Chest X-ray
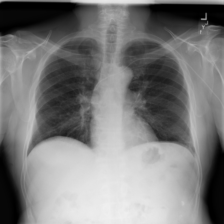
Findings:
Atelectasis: negative
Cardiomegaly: negative
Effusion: negative
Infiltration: negative
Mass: negative
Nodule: negative
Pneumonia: negative
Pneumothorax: negative
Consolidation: negative
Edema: negative
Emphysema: negative
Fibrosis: negative
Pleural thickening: negative
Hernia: negative